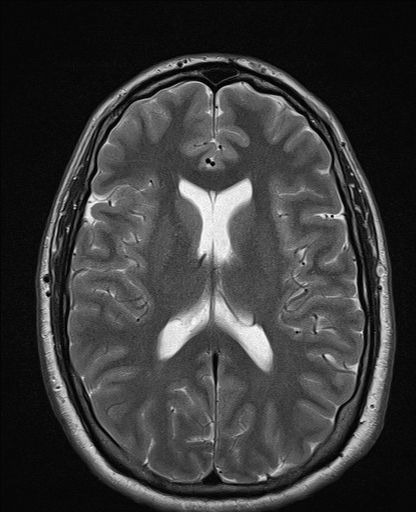
Label: notumor